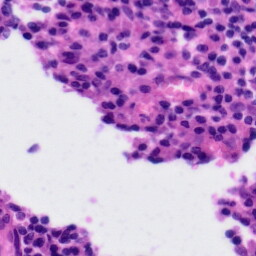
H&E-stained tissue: Tonsil